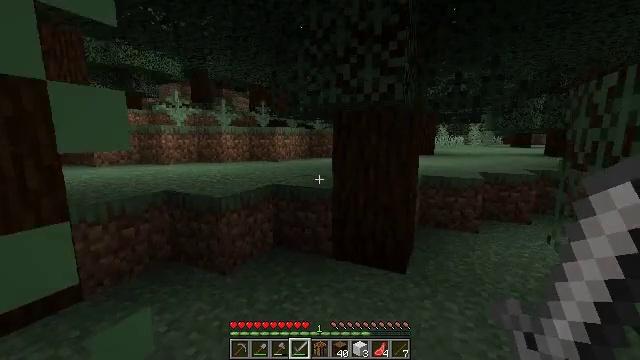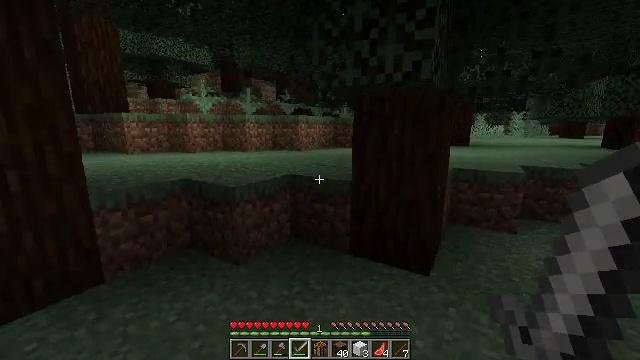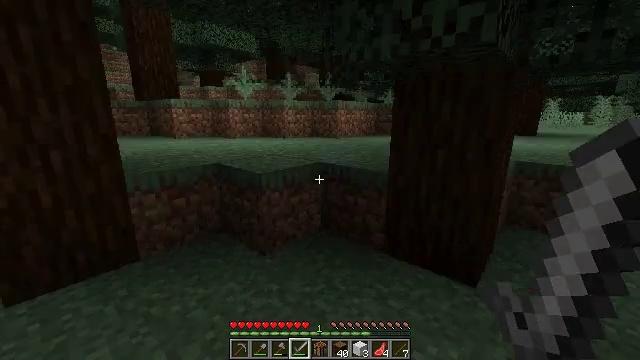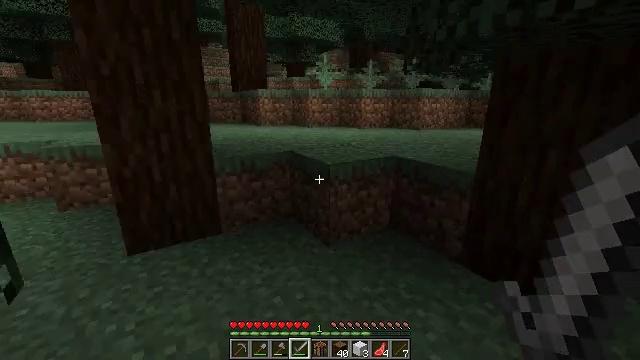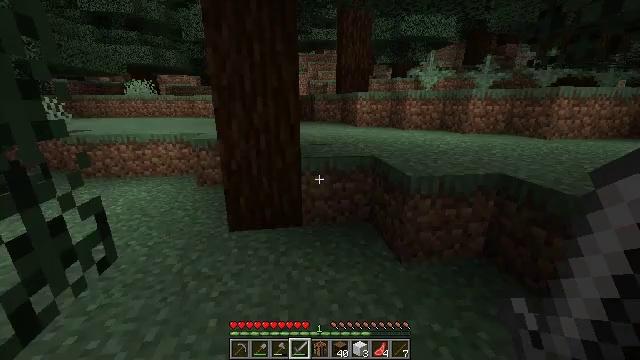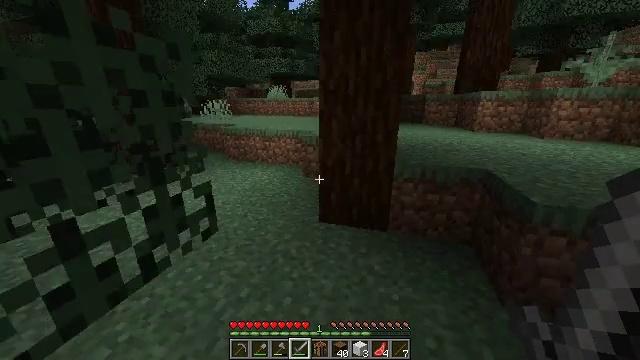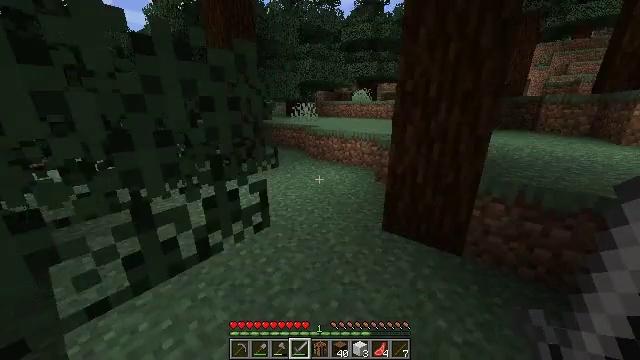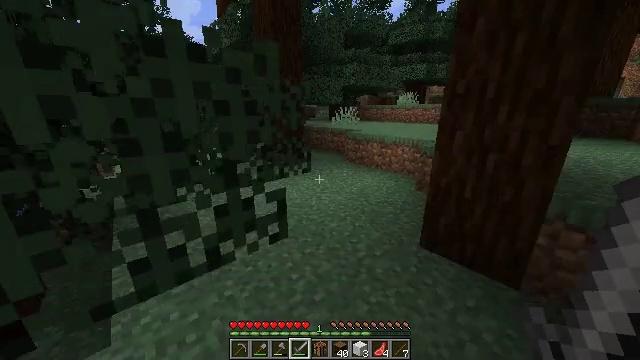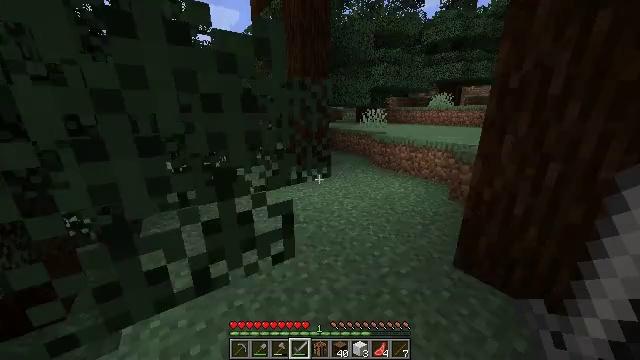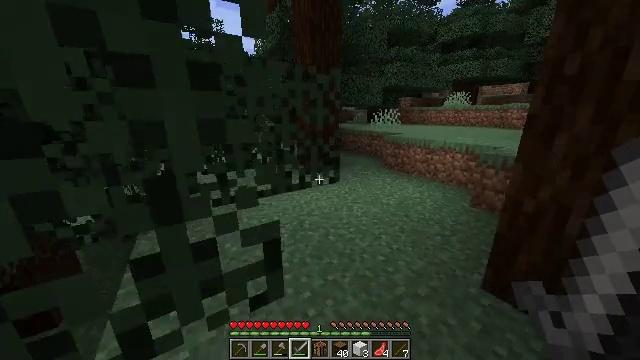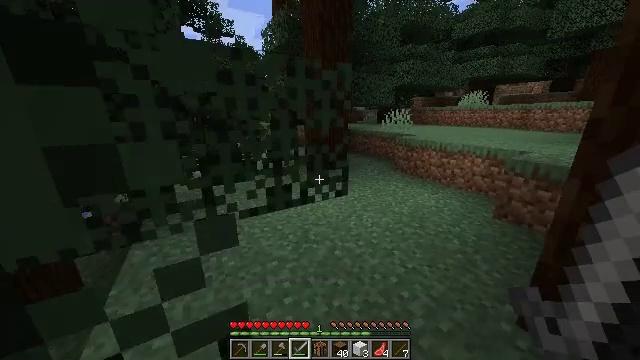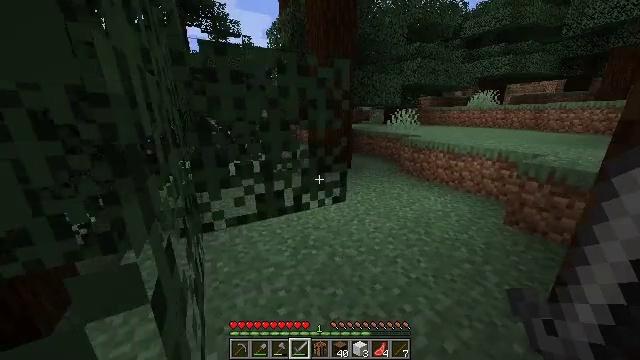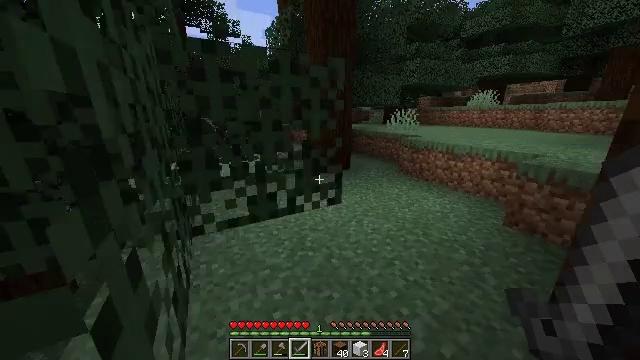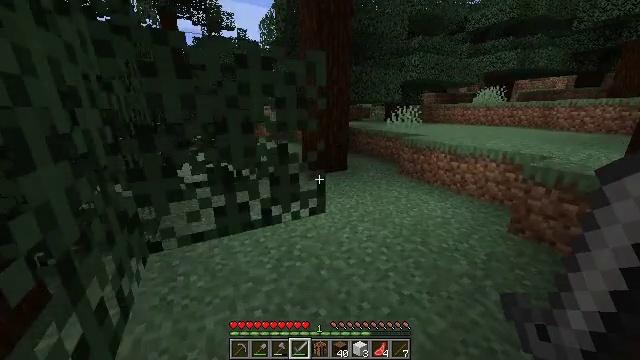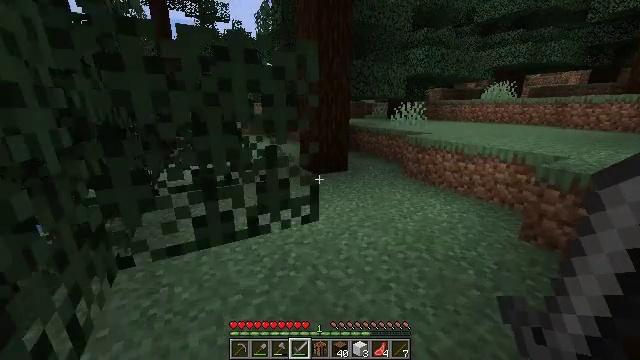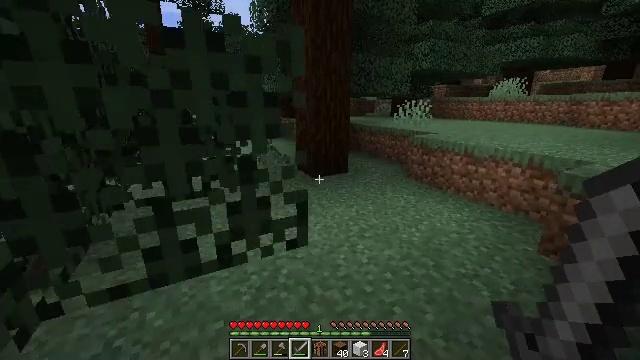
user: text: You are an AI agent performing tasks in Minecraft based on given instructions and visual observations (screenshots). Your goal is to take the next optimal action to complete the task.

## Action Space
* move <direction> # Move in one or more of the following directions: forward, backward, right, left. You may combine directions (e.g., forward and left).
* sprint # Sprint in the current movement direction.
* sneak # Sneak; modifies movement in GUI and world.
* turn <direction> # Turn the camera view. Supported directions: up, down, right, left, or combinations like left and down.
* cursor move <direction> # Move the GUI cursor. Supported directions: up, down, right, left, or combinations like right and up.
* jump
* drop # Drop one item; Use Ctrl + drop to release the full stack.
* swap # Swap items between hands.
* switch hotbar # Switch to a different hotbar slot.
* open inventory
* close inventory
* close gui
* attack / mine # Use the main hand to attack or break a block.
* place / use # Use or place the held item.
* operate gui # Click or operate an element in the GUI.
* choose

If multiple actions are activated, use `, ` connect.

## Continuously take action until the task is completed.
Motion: motion action
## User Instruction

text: Hunt animals.
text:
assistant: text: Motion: move forward, sprint, turn left and down
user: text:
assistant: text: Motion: move forward, sprint, turn left and down
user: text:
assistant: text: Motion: move forward and move right, sprint, turn left and down
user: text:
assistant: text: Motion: move forward and move right, sprint, turn left
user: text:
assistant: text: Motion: move forward and move right, sprint, turn left
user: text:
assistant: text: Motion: move forward, sprint, turn left
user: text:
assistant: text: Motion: move forward, sprint, turn left
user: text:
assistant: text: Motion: move forward, sprint, turn left
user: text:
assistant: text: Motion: move forward, sprint, turn left
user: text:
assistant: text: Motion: move forward, sprint, turn left
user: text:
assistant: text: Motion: move forward, sprint, turn left
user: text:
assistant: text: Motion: move forward, sprint
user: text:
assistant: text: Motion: move forward, sprint
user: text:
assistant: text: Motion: move forward, sprint
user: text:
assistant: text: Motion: move forward, sprint
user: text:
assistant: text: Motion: move forward, sprint, turn left
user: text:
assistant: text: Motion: move forward, sprint, turn left
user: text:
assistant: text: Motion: move forward, sprint, turn left
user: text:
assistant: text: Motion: move forward and move right, sprint
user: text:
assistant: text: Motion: move forward and move right, sprint
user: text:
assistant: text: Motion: move forward and move right, sprint
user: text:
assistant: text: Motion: move forward and move right, sprint
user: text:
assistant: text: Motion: move forward and move right, sprint, turn left
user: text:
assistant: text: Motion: move forward, sprint, turn left
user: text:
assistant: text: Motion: move forward, sprint, turn left
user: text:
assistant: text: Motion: move forward, sprint, turn left
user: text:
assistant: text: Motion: move forward, sprint, turn left
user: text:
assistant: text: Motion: move forward, sprint, turn left
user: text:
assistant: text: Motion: move forward, sprint
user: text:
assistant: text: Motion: move forward, sprint, jump